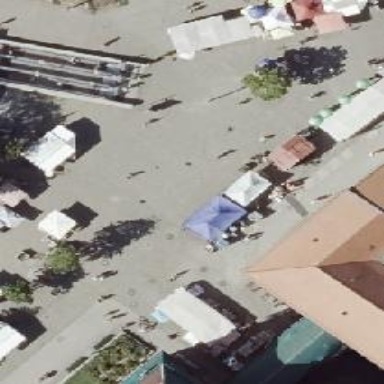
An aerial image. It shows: Marketplace.